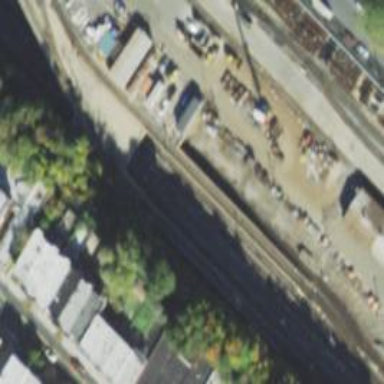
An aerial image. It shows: Yard bridge over electrified top rail service.